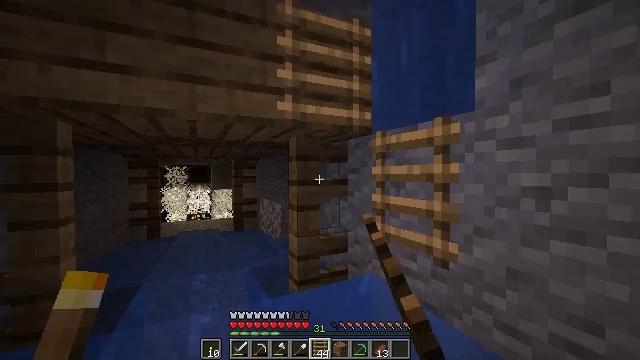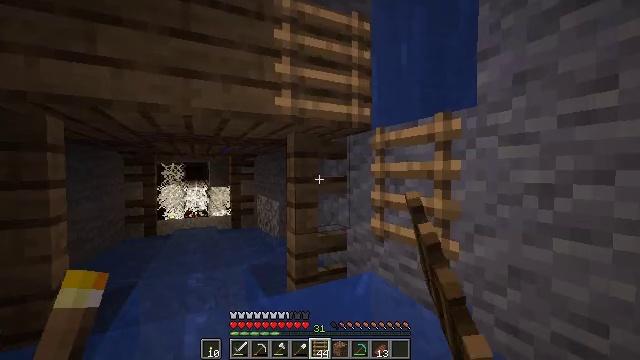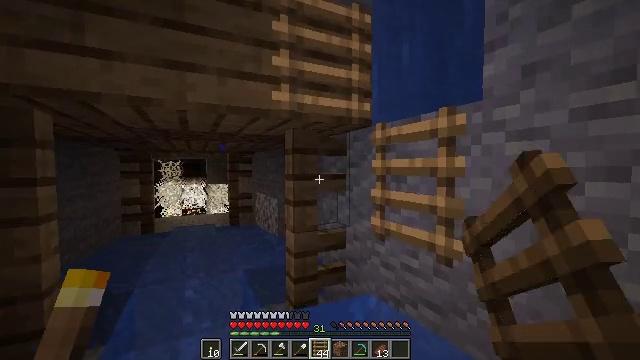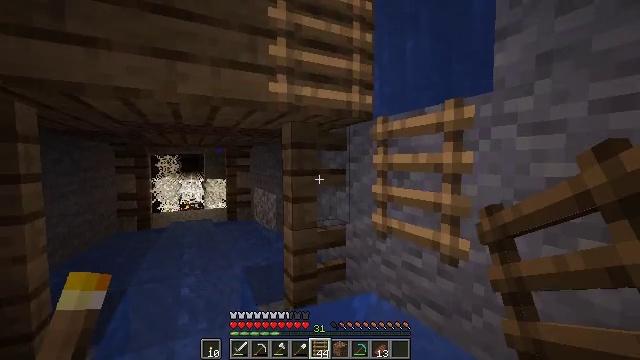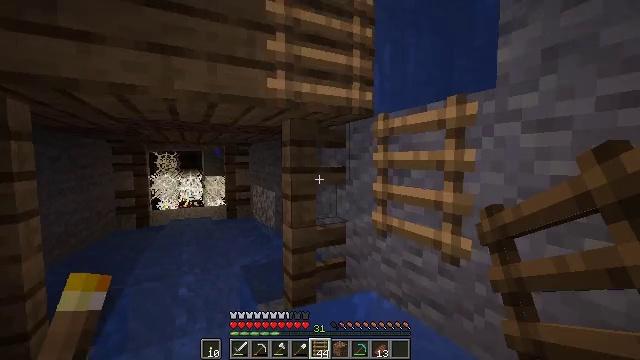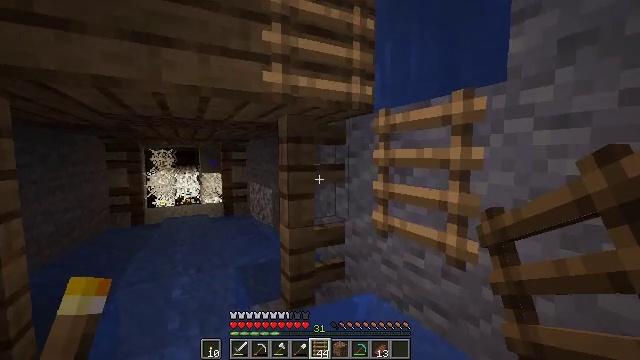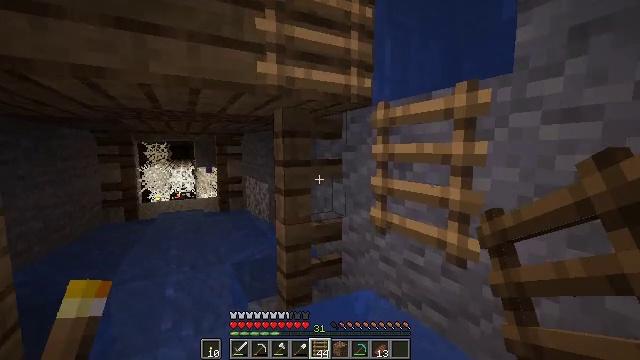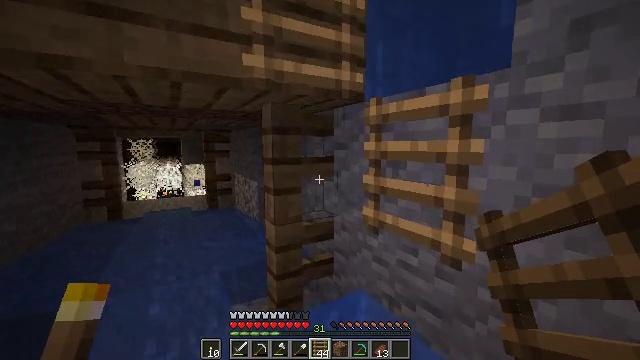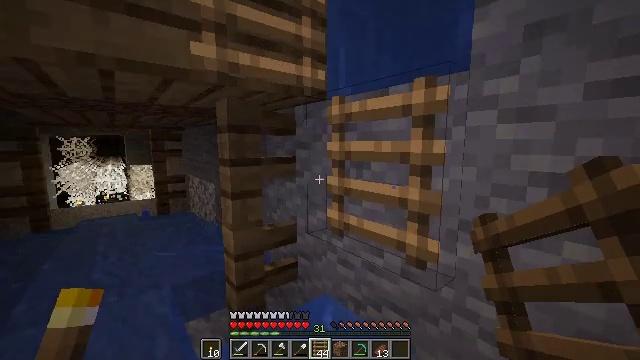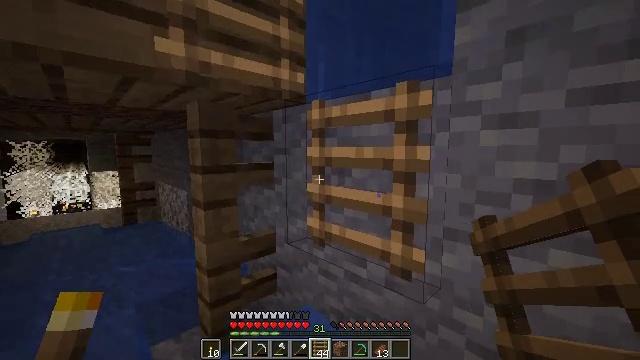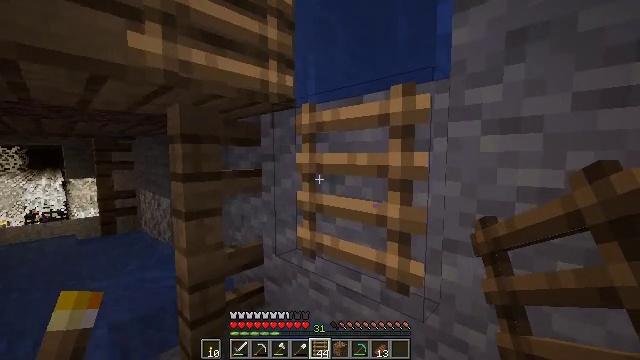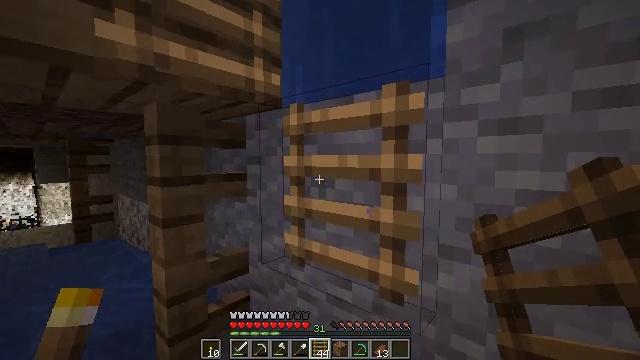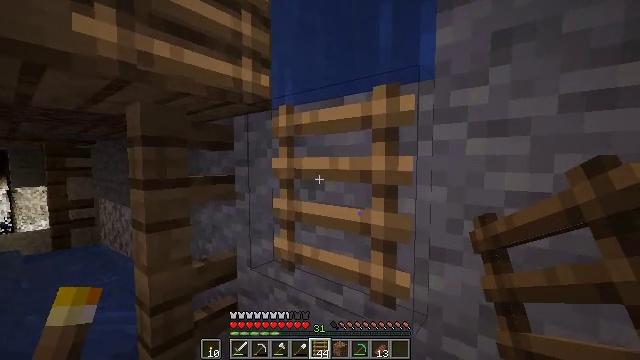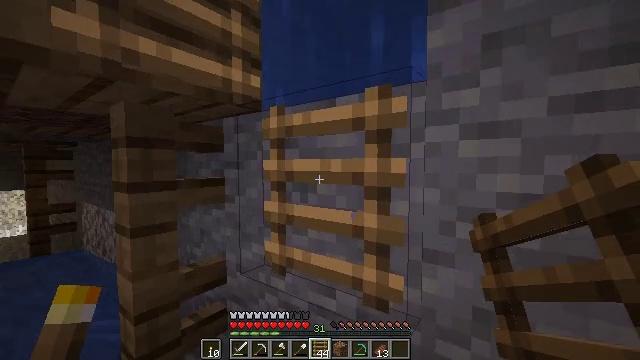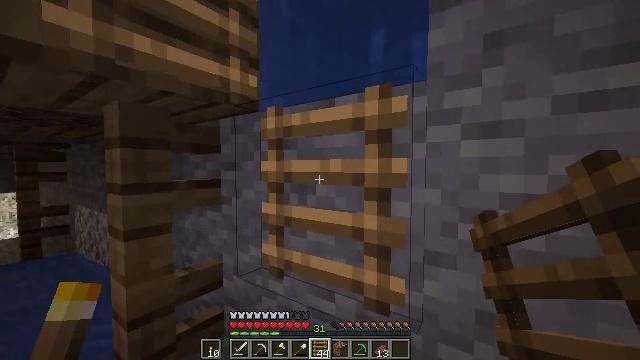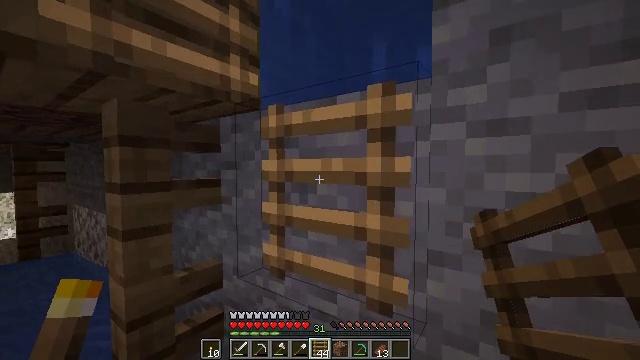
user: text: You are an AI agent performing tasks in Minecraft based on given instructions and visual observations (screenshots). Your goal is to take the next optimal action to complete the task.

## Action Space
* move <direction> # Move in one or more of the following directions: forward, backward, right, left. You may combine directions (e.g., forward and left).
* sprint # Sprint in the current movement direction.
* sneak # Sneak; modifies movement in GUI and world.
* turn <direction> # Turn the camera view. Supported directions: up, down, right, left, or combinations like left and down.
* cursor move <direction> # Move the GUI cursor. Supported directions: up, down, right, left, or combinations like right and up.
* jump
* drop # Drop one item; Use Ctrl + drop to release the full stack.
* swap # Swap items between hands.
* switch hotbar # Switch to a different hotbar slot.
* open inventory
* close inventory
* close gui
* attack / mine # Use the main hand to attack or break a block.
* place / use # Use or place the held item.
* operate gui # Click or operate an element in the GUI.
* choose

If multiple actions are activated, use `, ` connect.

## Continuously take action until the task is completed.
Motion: motion action
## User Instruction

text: Gather the ladder by attacking it.
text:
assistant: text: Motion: move forward
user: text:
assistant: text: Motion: move forward
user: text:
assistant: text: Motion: move forward, turn down
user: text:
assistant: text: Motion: move forward
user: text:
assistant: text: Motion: move forward
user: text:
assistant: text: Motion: move forward, turn down
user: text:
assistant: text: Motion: move forward, turn right
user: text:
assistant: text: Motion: move forward, turn right
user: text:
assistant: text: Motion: turn right and up
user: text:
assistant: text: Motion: turn right and up
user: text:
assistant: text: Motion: turn right
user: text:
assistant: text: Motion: turn right
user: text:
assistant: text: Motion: turn right
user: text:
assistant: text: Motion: no_op
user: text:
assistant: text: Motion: no_op
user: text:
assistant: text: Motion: no_op
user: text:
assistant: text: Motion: no_op
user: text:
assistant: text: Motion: no_op
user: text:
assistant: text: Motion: switch to hotbar 2
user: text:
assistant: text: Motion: switch to hotbar 2
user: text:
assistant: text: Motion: switch to hotbar 2
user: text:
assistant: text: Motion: no_op
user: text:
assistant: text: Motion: no_op
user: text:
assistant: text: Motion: no_op
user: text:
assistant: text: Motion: turn right, switch to hotbar 3
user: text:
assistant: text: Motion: switch to hotbar 3
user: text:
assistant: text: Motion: switch to hotbar 3
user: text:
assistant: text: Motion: switch to hotbar 3
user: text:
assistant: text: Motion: no_op
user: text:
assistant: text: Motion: no_op